Question: I am encoding file data using 'json_encode' and this is what I get when I send the encoded data in Javascript:

This is my php code (using codeigniter to upload a file):
'''
$file_info = $this->upload->data();
echo json_encode($file_info);
'''
and I use the data in my javascript file:
'''
'onUploadSuccess' : function(file, data, response) {
alert('The file was saved to: ' + data);
}
'''
How can I use file_name or other strings as they are encoded?!
for example how can I use:
'''
'onUploadSuccess' : function(file, data, response) {
alert('The file name is: ' + file_name);
}
'''
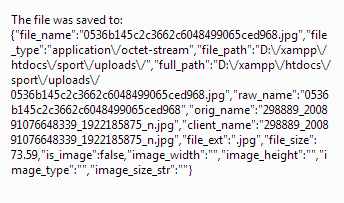
Answer: You have 3 variables in your response. To see what each one is when your code is executed, use console.log().
'''
'onUploadSuccess' : function(file, data, response) {
console.log('
"data" variable:')
console.log(data);
console.log('"file" variable:')
console.log(file);
console.log('
"response" variable:')
console.log(response);
}
'''
Now open up your javascript log (F12 in Chrome, Shift+F5 I think in firefox). The Json data should have been converted into an object. If it's in its json form, add 'JSON.parse(data)'.
Objects are the backbone of javascript. To select information in an object named 'data', you use 'data.property'. So 'data.file_name' should return "83274983279843.jpg", 'data.type' would return the type, etc.
Edit: So after discussion in chat the issue was you didn't parse the JSON. Also I incorrectly told you to reverse the variable order.
Here is the fixed code:
'''
'onUploadSuccess' : function(file, data, response) {
data = JSON.parse(data)
alert('The file : ' + data.file_type);
}
'''